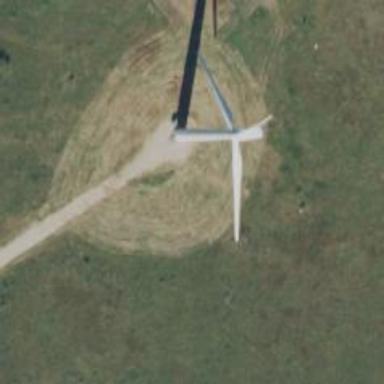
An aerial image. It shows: Wind generator using horizontal axis wind turbines.